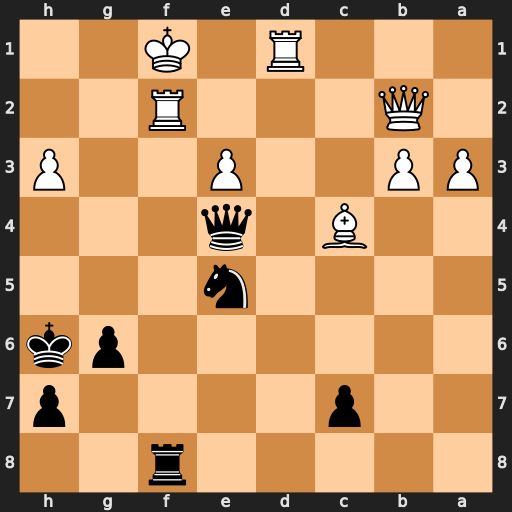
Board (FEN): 5r2/2p4p/6pk/4n3/2B1q3/PP2P2P/1Q3R2/3R1K2
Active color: b
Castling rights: -
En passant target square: -
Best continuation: Qh1+ Ke2 Rxf2+ Kxf2 Qh2+